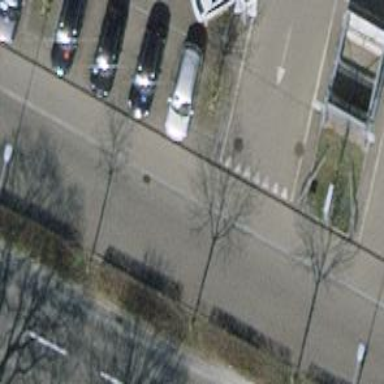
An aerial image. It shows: Asphalt sidewalk along the footway.